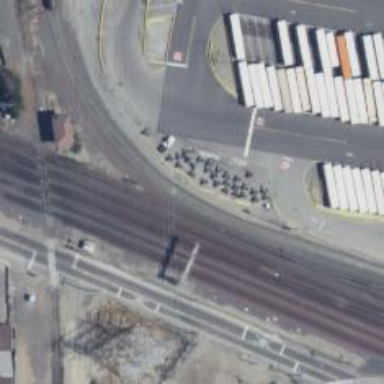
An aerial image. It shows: Railway signal.